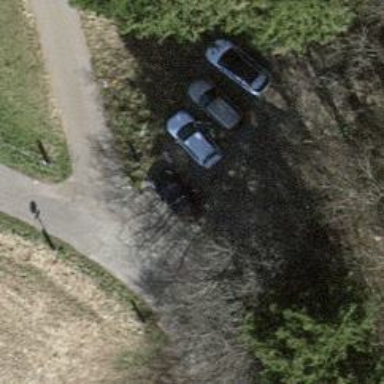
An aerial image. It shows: Parking area with surface.